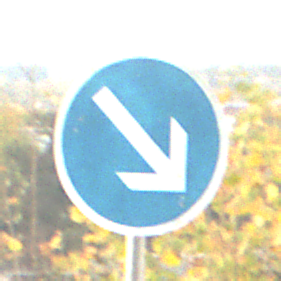
Verkehrszeichen: VorgeschriebeneVorbeifahrtRechts
Umgebung: Outdoor, Nature
Tageszeit: SunriseSunset
Wetter: PartlyCloudy
Licht: Natural
Jahreszeit: NotSpecified
Kontrast: LowContrast